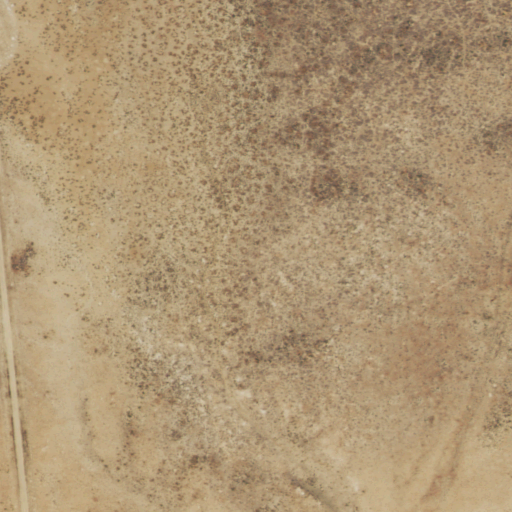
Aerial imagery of plain(s) in Wyoming named Peach Orchard Flat containing shrub and open development